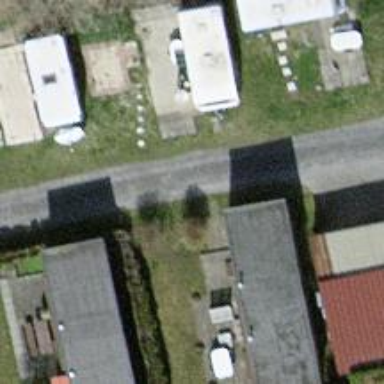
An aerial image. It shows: Static caravan building.